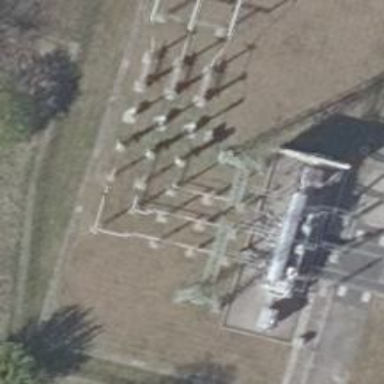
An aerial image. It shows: Power line with 3 cables. It uses busbar.